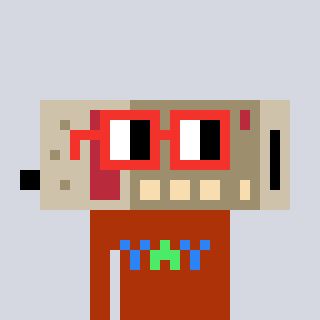
a pixel art character with square red glasses, a cordless phone-shaped head and a hotbrown-colored body on a cool background